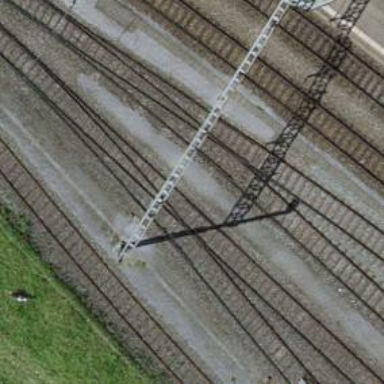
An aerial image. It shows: Railway yard with single rail track. The electrified track has contact line for power supply.